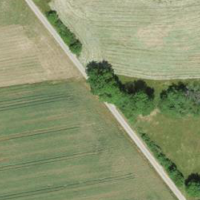
EUNIS habitat code: 52
Species observed at this site:
Potentilla recta